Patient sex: F
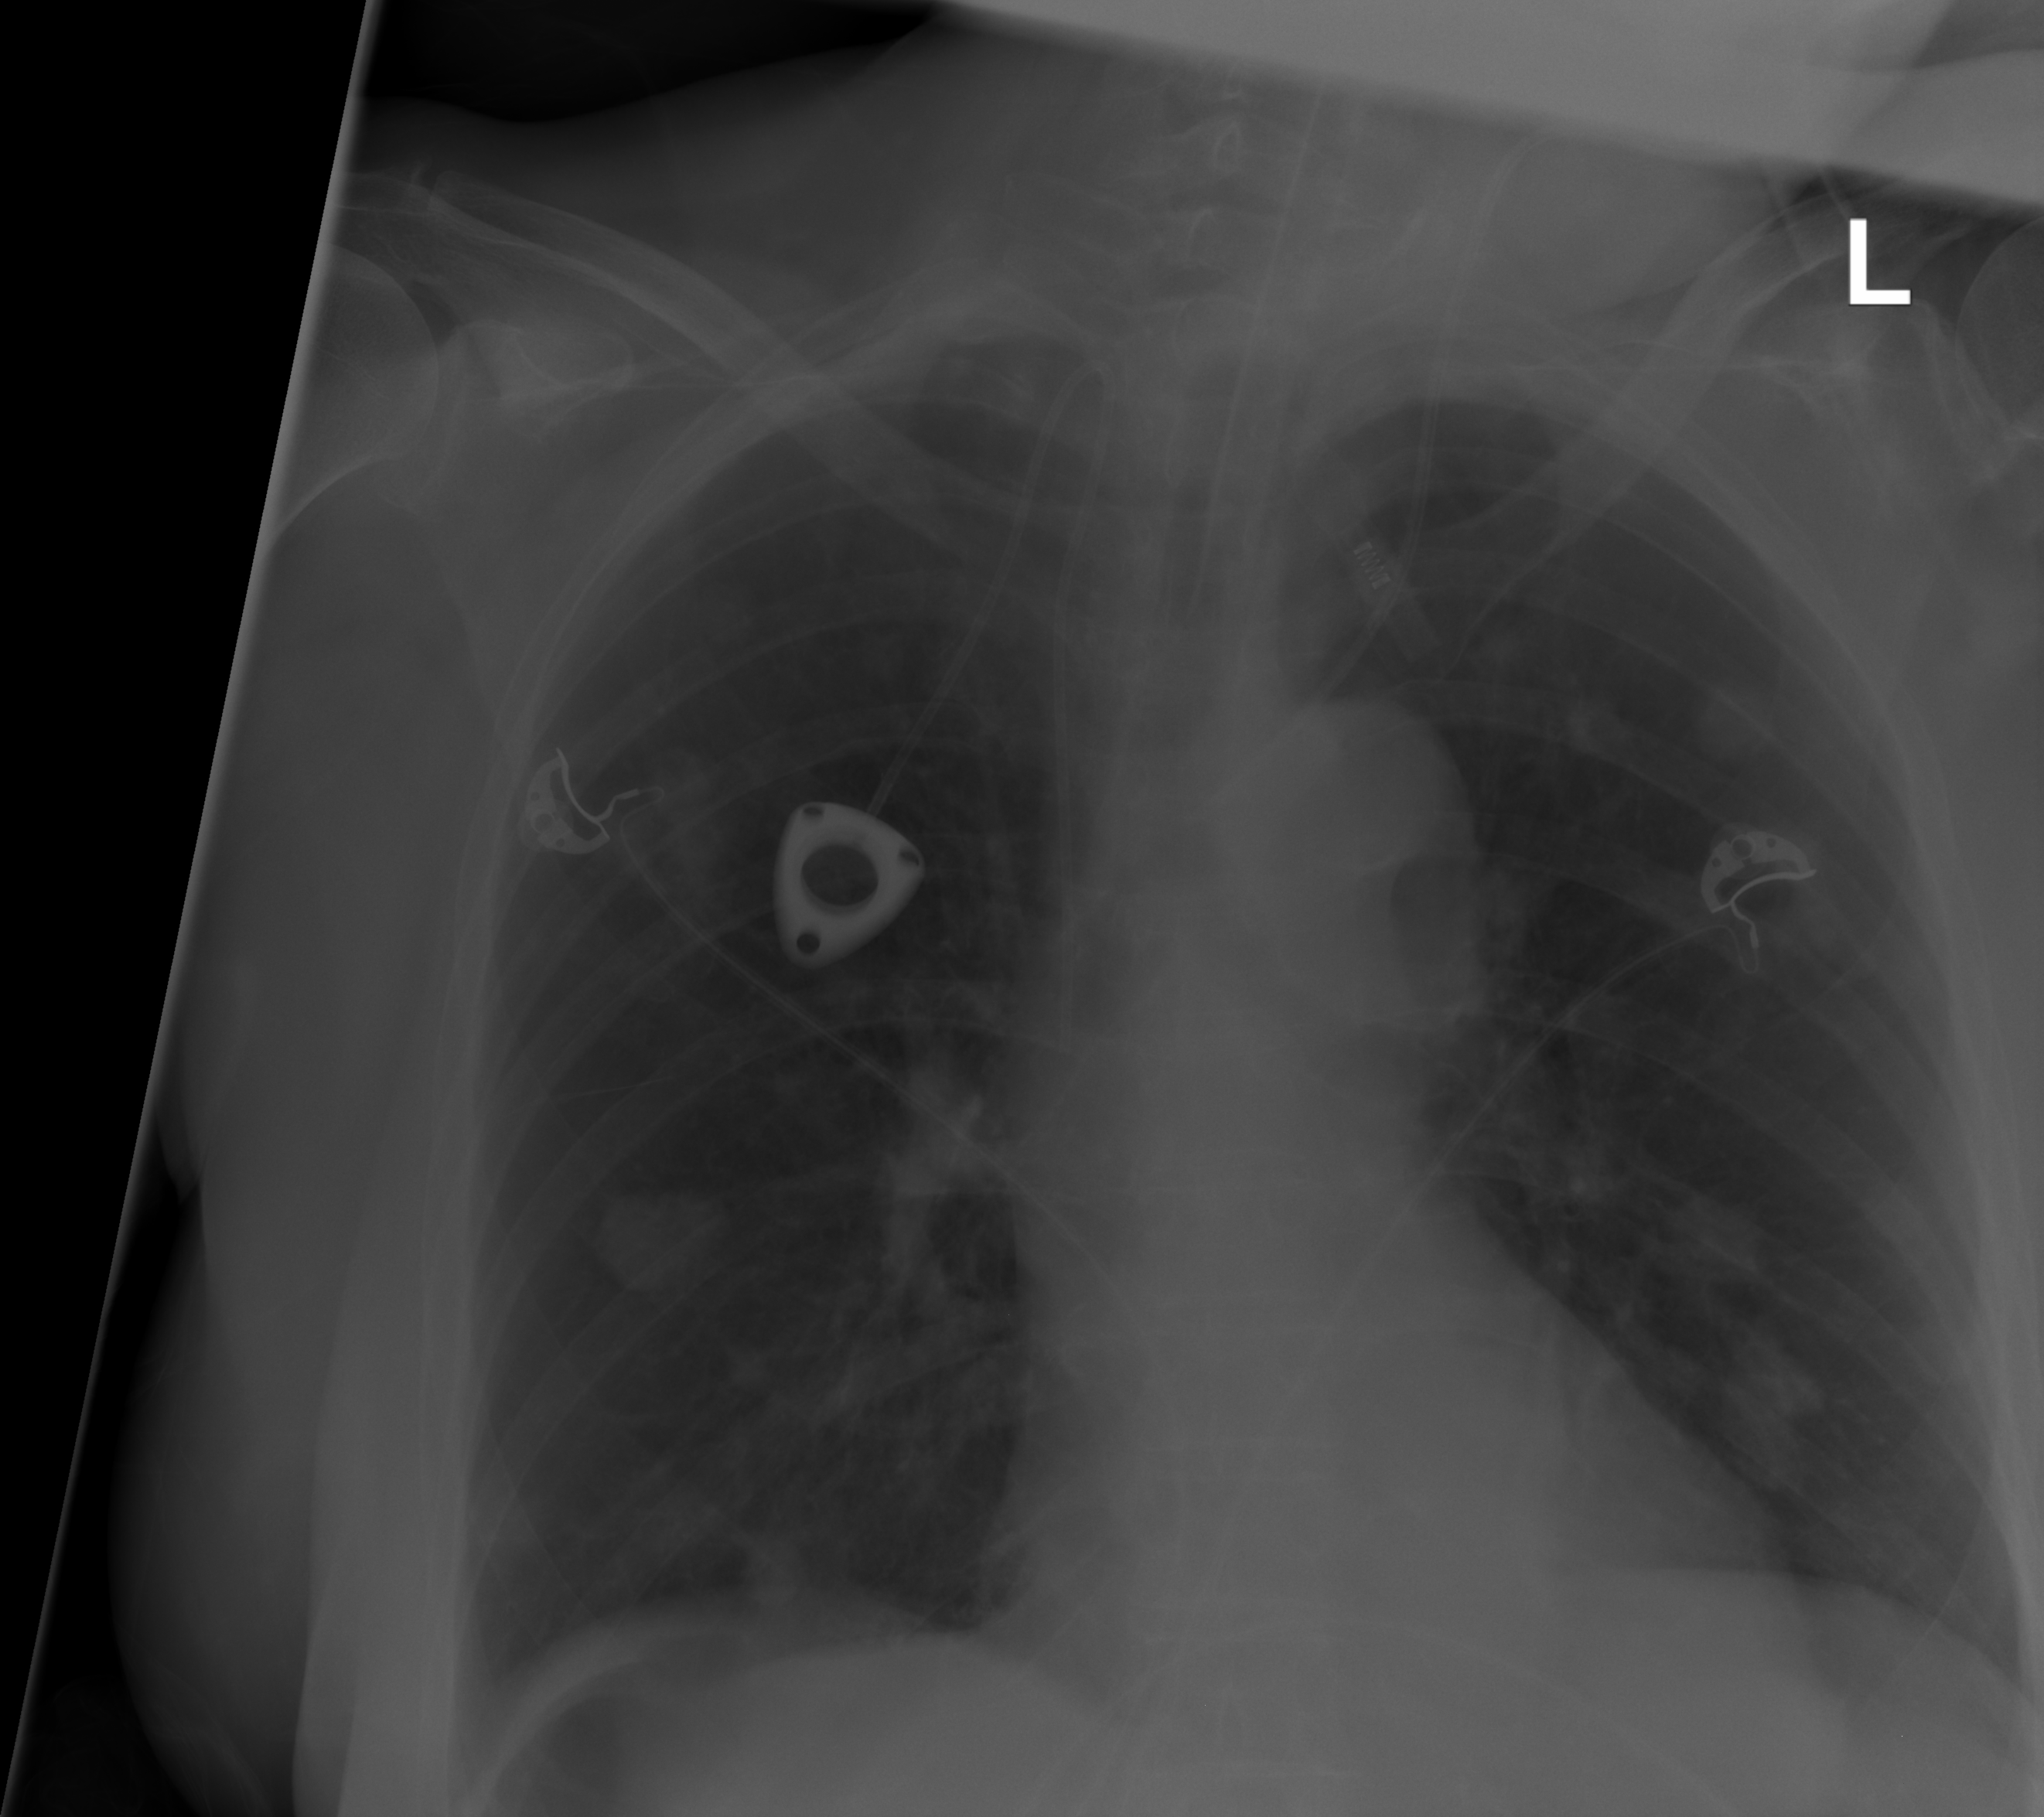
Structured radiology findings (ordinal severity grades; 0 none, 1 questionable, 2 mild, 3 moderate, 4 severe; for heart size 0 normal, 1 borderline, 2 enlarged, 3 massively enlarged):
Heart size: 0
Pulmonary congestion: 0
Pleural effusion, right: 0
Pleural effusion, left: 0
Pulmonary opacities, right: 0
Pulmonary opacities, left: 0
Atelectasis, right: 2
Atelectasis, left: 2